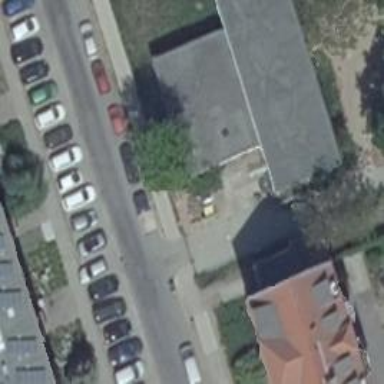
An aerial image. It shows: Part of building is shown in the image.